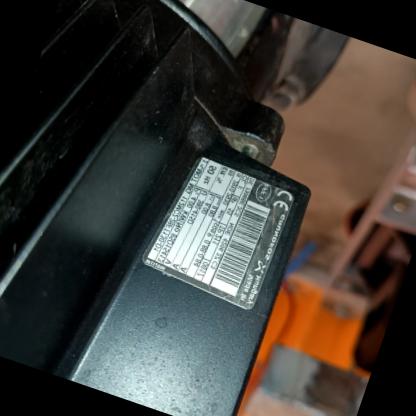
Klasa: tabliczka-znamionowa